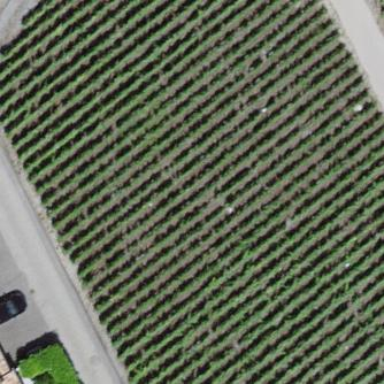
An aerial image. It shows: Vineyard.